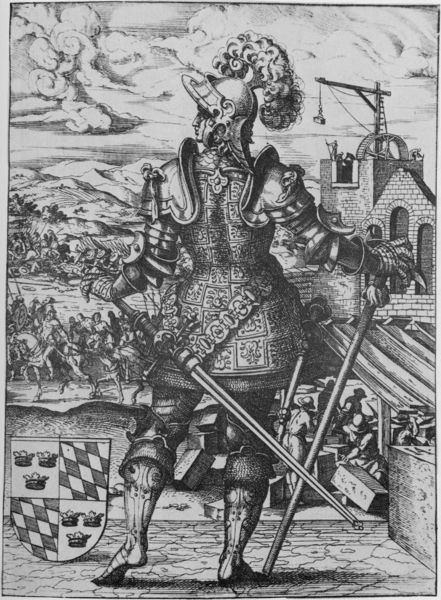
Titel: Bildnis von Thesselo I
Künstler: Jost Amman
Institution: (Seriendruck)
Schlagwörter: angriff, himmel, kampf, mann, weiß, wolken, landschaft, menschen, stadt, handschuhe, hut, profil, rücken, schwarz, zeichnung, dach, gebäude, gürtel, haus, leute, architektur, stein, steine, hügel, natur, kirche, pose, krone, bauern, pferd, pferde, reiter, stock, turm, federbusch, holzschnitt, rückenansicht, bogen, stab, berge, mauer, rad, krieg, schlacht, soldaten, bauer, flucht, kanone, panzer, burg, himmeö, kran, mauerwerk, hinten, rückenfigur, druck, druckgrafik, stich, kupfer, illustration, schwert, säbel, waffen, soldat, helm, stiefel, herrscher, ritter, armee, rüstung, ganzfigur, wappen, rauten, scharniere, harnisch, quader, speer, dürer, helmbusch, kupferstich, szenen, bau, zepter, bauen, aufbau, baustelle, kronen, kriche, galgen, seriendruck, beinschienen, belagerung, kupferdruck, schulterstücke, armschienen, laufrad, n, armschutz, m,auer, schürzenrock, rockschurz, rüstunghut, tiefendruck, hohldruck, biedhänder